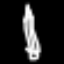
Label: pencil